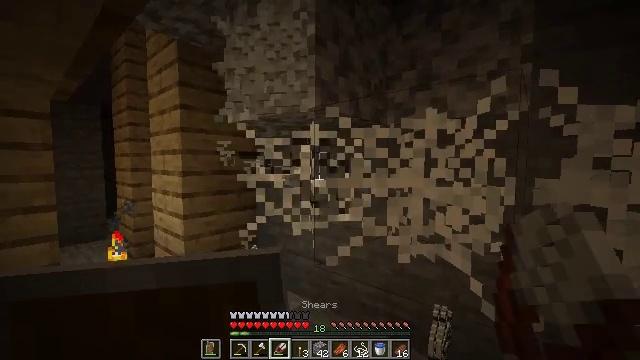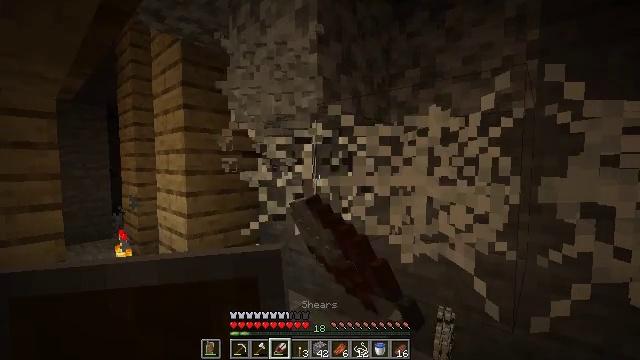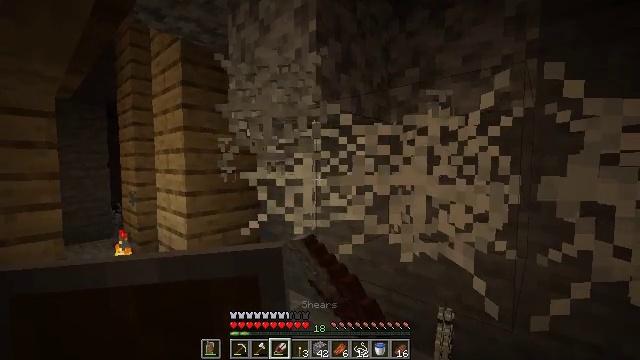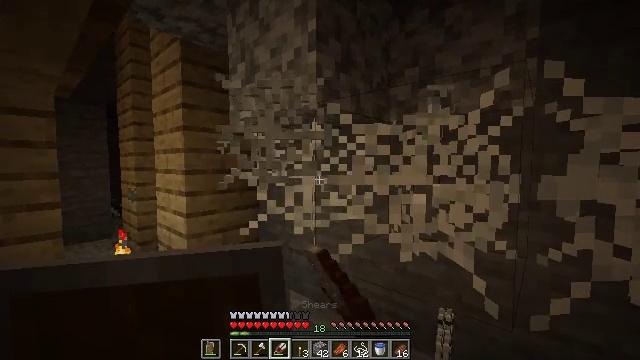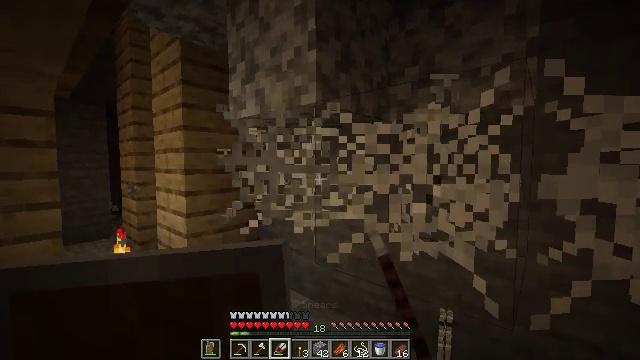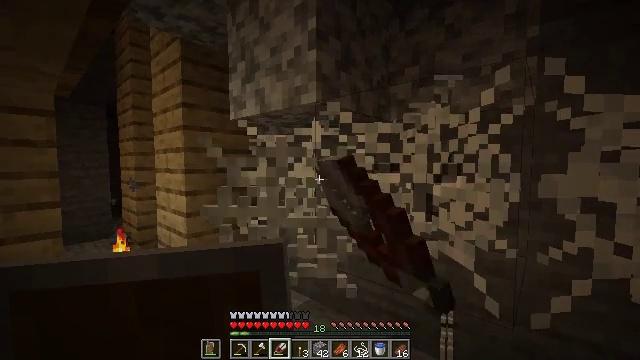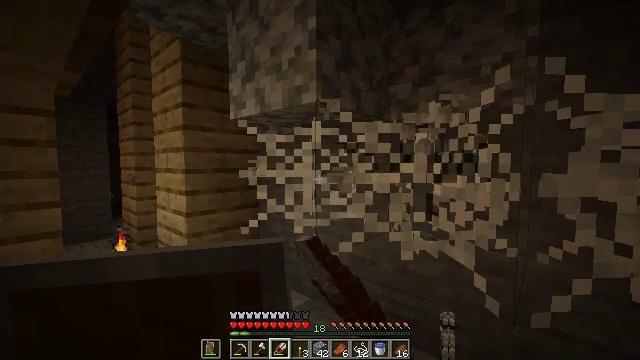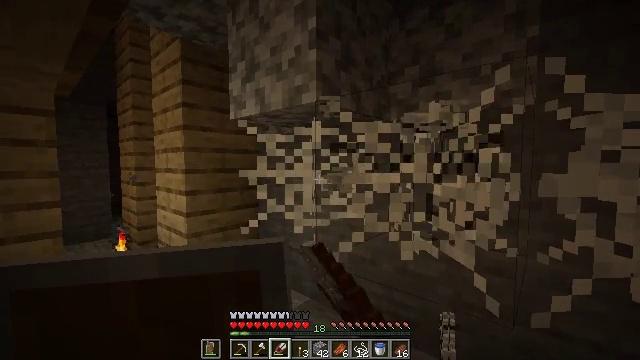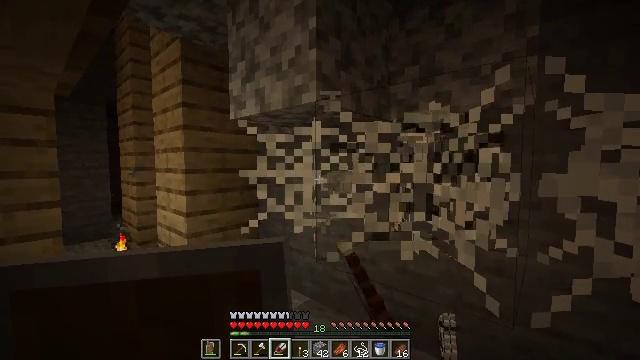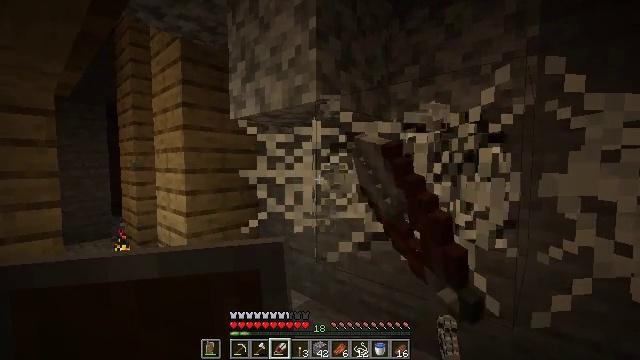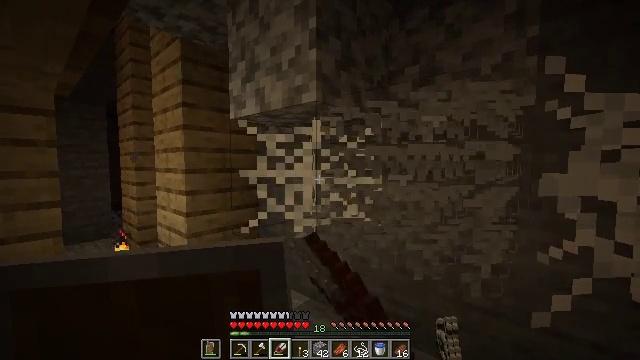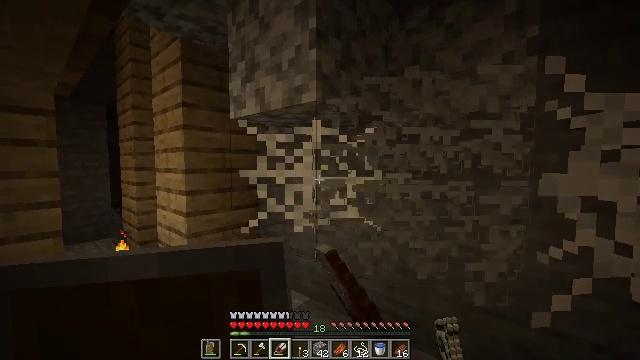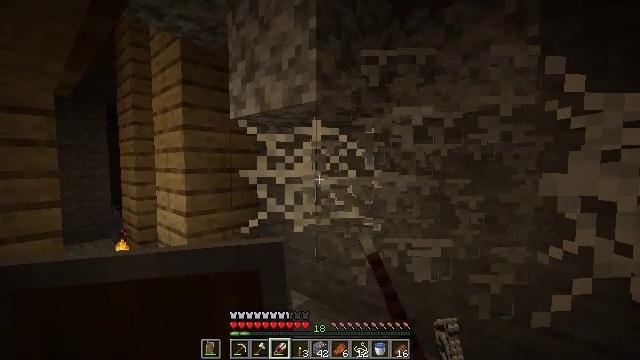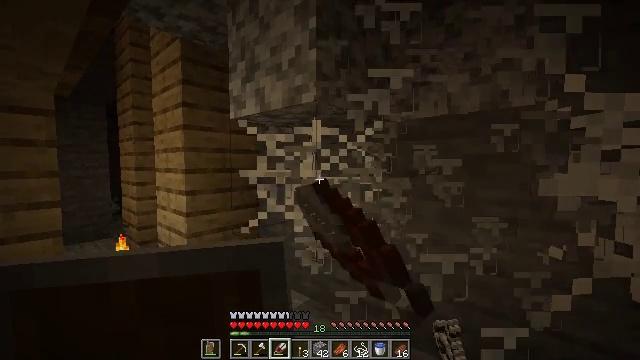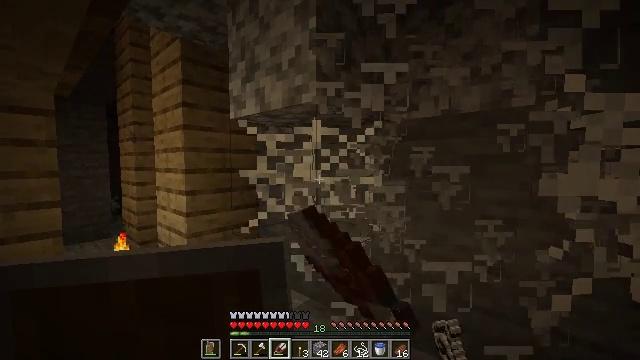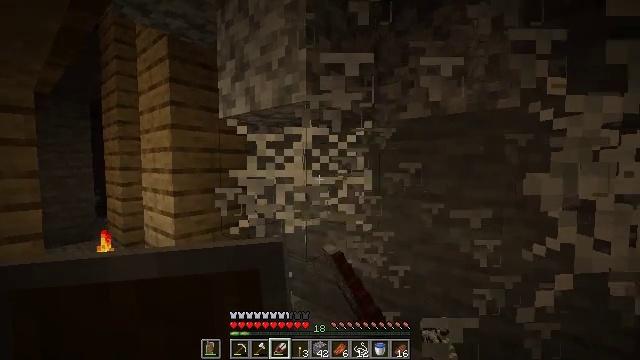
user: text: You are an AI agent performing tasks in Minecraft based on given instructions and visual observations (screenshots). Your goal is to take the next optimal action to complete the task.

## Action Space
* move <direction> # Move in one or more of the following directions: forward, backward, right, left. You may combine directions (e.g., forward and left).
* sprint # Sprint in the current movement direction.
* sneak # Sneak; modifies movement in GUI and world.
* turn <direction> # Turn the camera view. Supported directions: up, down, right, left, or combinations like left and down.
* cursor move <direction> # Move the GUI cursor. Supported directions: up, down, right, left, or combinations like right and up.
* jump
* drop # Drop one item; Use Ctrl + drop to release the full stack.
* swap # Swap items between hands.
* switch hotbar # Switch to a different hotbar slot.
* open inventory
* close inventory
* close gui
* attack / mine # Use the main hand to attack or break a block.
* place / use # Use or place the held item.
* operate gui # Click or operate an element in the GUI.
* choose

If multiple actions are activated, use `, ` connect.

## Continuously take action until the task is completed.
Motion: motion action
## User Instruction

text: Mine the cobweb to clear the path.
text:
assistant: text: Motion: attack / mine
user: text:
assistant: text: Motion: attack / mine
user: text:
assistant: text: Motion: attack / mine
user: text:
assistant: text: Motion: attack / mine
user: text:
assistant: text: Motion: attack / mine
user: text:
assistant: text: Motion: attack / mine
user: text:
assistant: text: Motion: attack / mine
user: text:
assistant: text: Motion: attack / mine
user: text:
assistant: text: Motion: attack / mine
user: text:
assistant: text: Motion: attack / mine
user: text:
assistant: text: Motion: attack / mine
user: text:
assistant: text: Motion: attack / mine
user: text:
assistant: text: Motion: attack / mine
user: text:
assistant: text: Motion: attack / mine
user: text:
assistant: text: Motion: turn right, attack / mine
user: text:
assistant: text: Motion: turn right, attack / mine
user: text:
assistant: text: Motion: turn right, attack / mine
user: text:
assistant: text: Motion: attack / mine
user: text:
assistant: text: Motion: attack / mine
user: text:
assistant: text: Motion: turn right, attack / mine
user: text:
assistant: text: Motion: turn right, attack / mine
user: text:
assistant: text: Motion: turn right, attack / mine
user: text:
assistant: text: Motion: attack / mine
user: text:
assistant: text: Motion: attack / mine
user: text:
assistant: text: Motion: attack / mine
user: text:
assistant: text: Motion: attack / mine
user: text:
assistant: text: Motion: attack / mine
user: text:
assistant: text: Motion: attack / mine
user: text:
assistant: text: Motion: attack / mine
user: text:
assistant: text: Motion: attack / mine